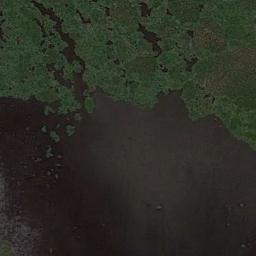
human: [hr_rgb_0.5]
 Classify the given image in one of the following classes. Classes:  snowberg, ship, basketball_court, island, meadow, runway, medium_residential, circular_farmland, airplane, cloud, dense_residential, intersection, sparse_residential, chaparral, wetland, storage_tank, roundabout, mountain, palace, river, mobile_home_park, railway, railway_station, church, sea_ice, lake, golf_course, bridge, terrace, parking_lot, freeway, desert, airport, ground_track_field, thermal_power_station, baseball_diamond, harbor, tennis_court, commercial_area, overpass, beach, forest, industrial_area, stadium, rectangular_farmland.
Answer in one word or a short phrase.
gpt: wetland